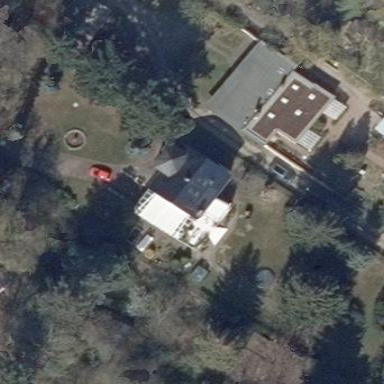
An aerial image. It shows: Bungalow.